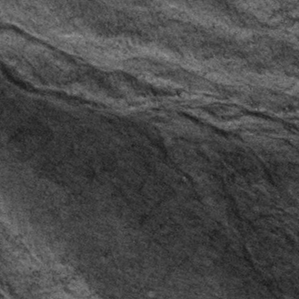
Label: frost